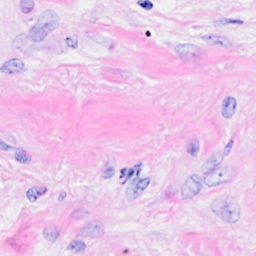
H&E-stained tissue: Breast